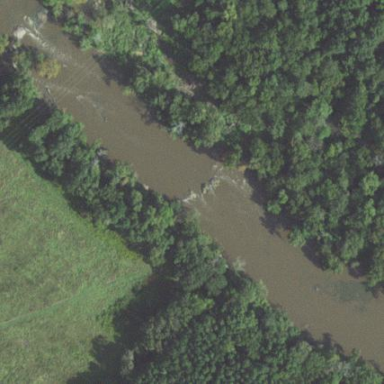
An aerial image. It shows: Rapids in the waterway with whitewater.